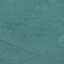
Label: SeaLake